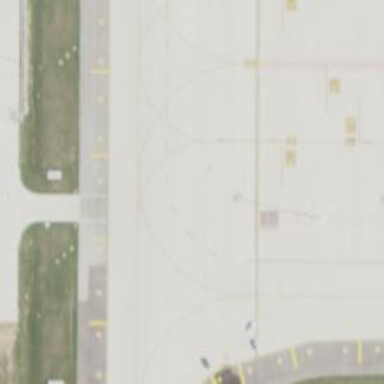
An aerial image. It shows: Image of taxiway at airport.